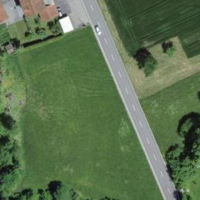
EUNIS habitat code: 24
Species observed at this site:
Symphoricarpos albus